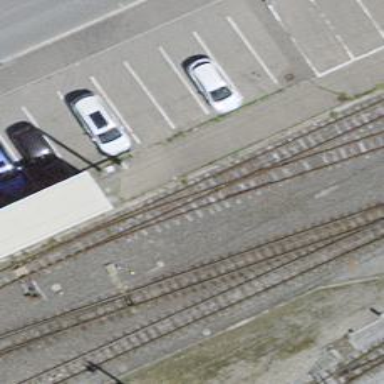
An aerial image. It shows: Railway switch.